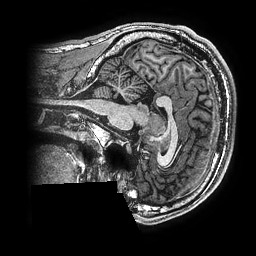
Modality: T1w
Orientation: sagittal
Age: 20
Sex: male
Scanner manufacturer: ge
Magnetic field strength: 3 T
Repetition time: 0.00766 s
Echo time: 0.003476 s